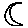
Label: moon